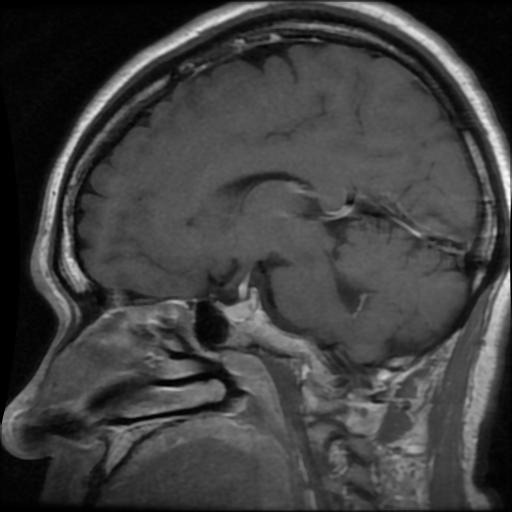
Label: pituitary